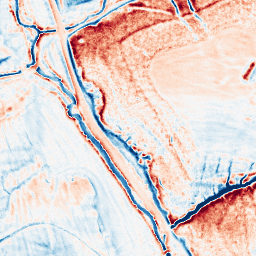
Category: classical
Decomposition family: uniform
Decomposition parameters: size: 10
Upsampling method: edge_directed
Upsampling parameters: scale: 4
Upsampling scale: 4